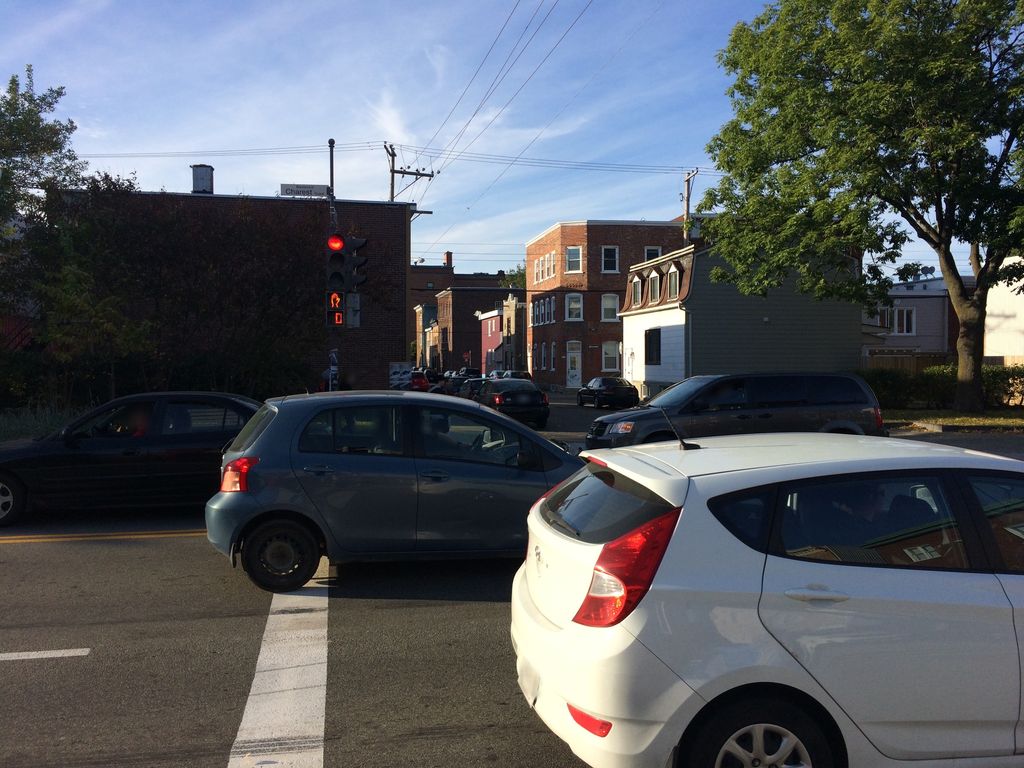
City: quebec_city